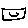
Label: square